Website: macys
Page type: customer-info-address
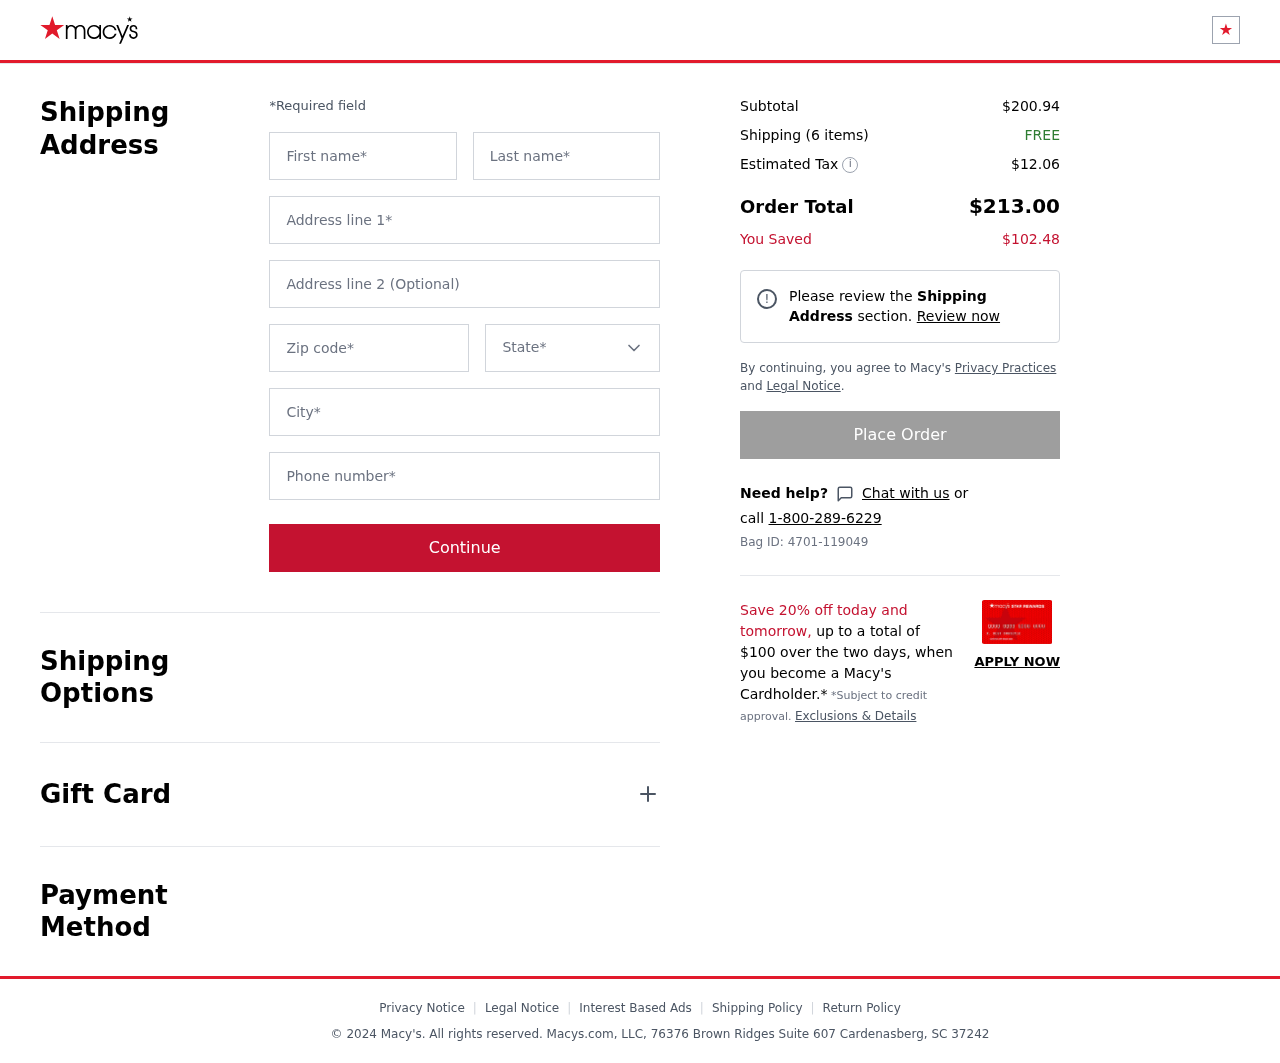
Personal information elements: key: PII_CITY
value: Cardenasberg
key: PII_FIRSTNAME
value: Sandra
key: PII_LASTNAME
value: Griffith
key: PII_PHONE
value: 5158630633
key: PII_POSTCODE
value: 37242
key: PII_STATE
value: South Carolina
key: PII_STREET
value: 76376 Brown Ridges Suite 607
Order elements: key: ORDER_SUBTOTAL
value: $200.94
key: ORDER_NUM_ITEMS
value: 6
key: ORDER_SHIPPING_COST
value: FREE
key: ORDER_TAX
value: $12.06
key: ORDER_TOTAL
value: $213.00
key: ORDER_SAVINGS
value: $102.48
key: ORDER_BAG_ID
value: Bag ID: 4701-119049